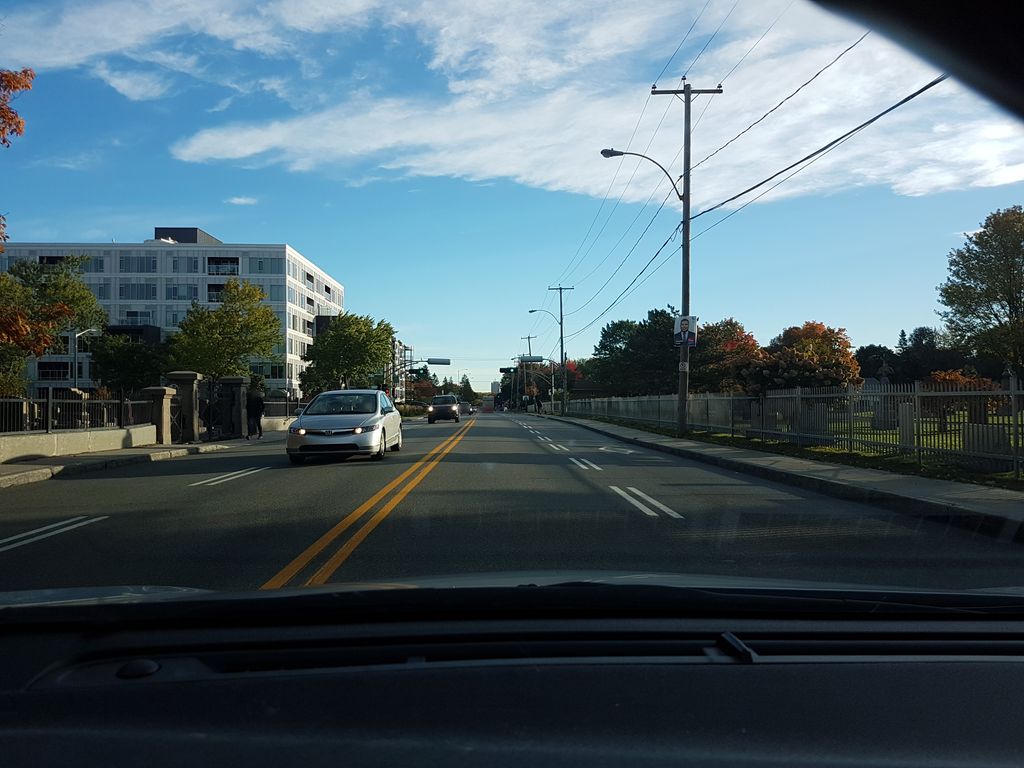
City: quebec_city